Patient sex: F
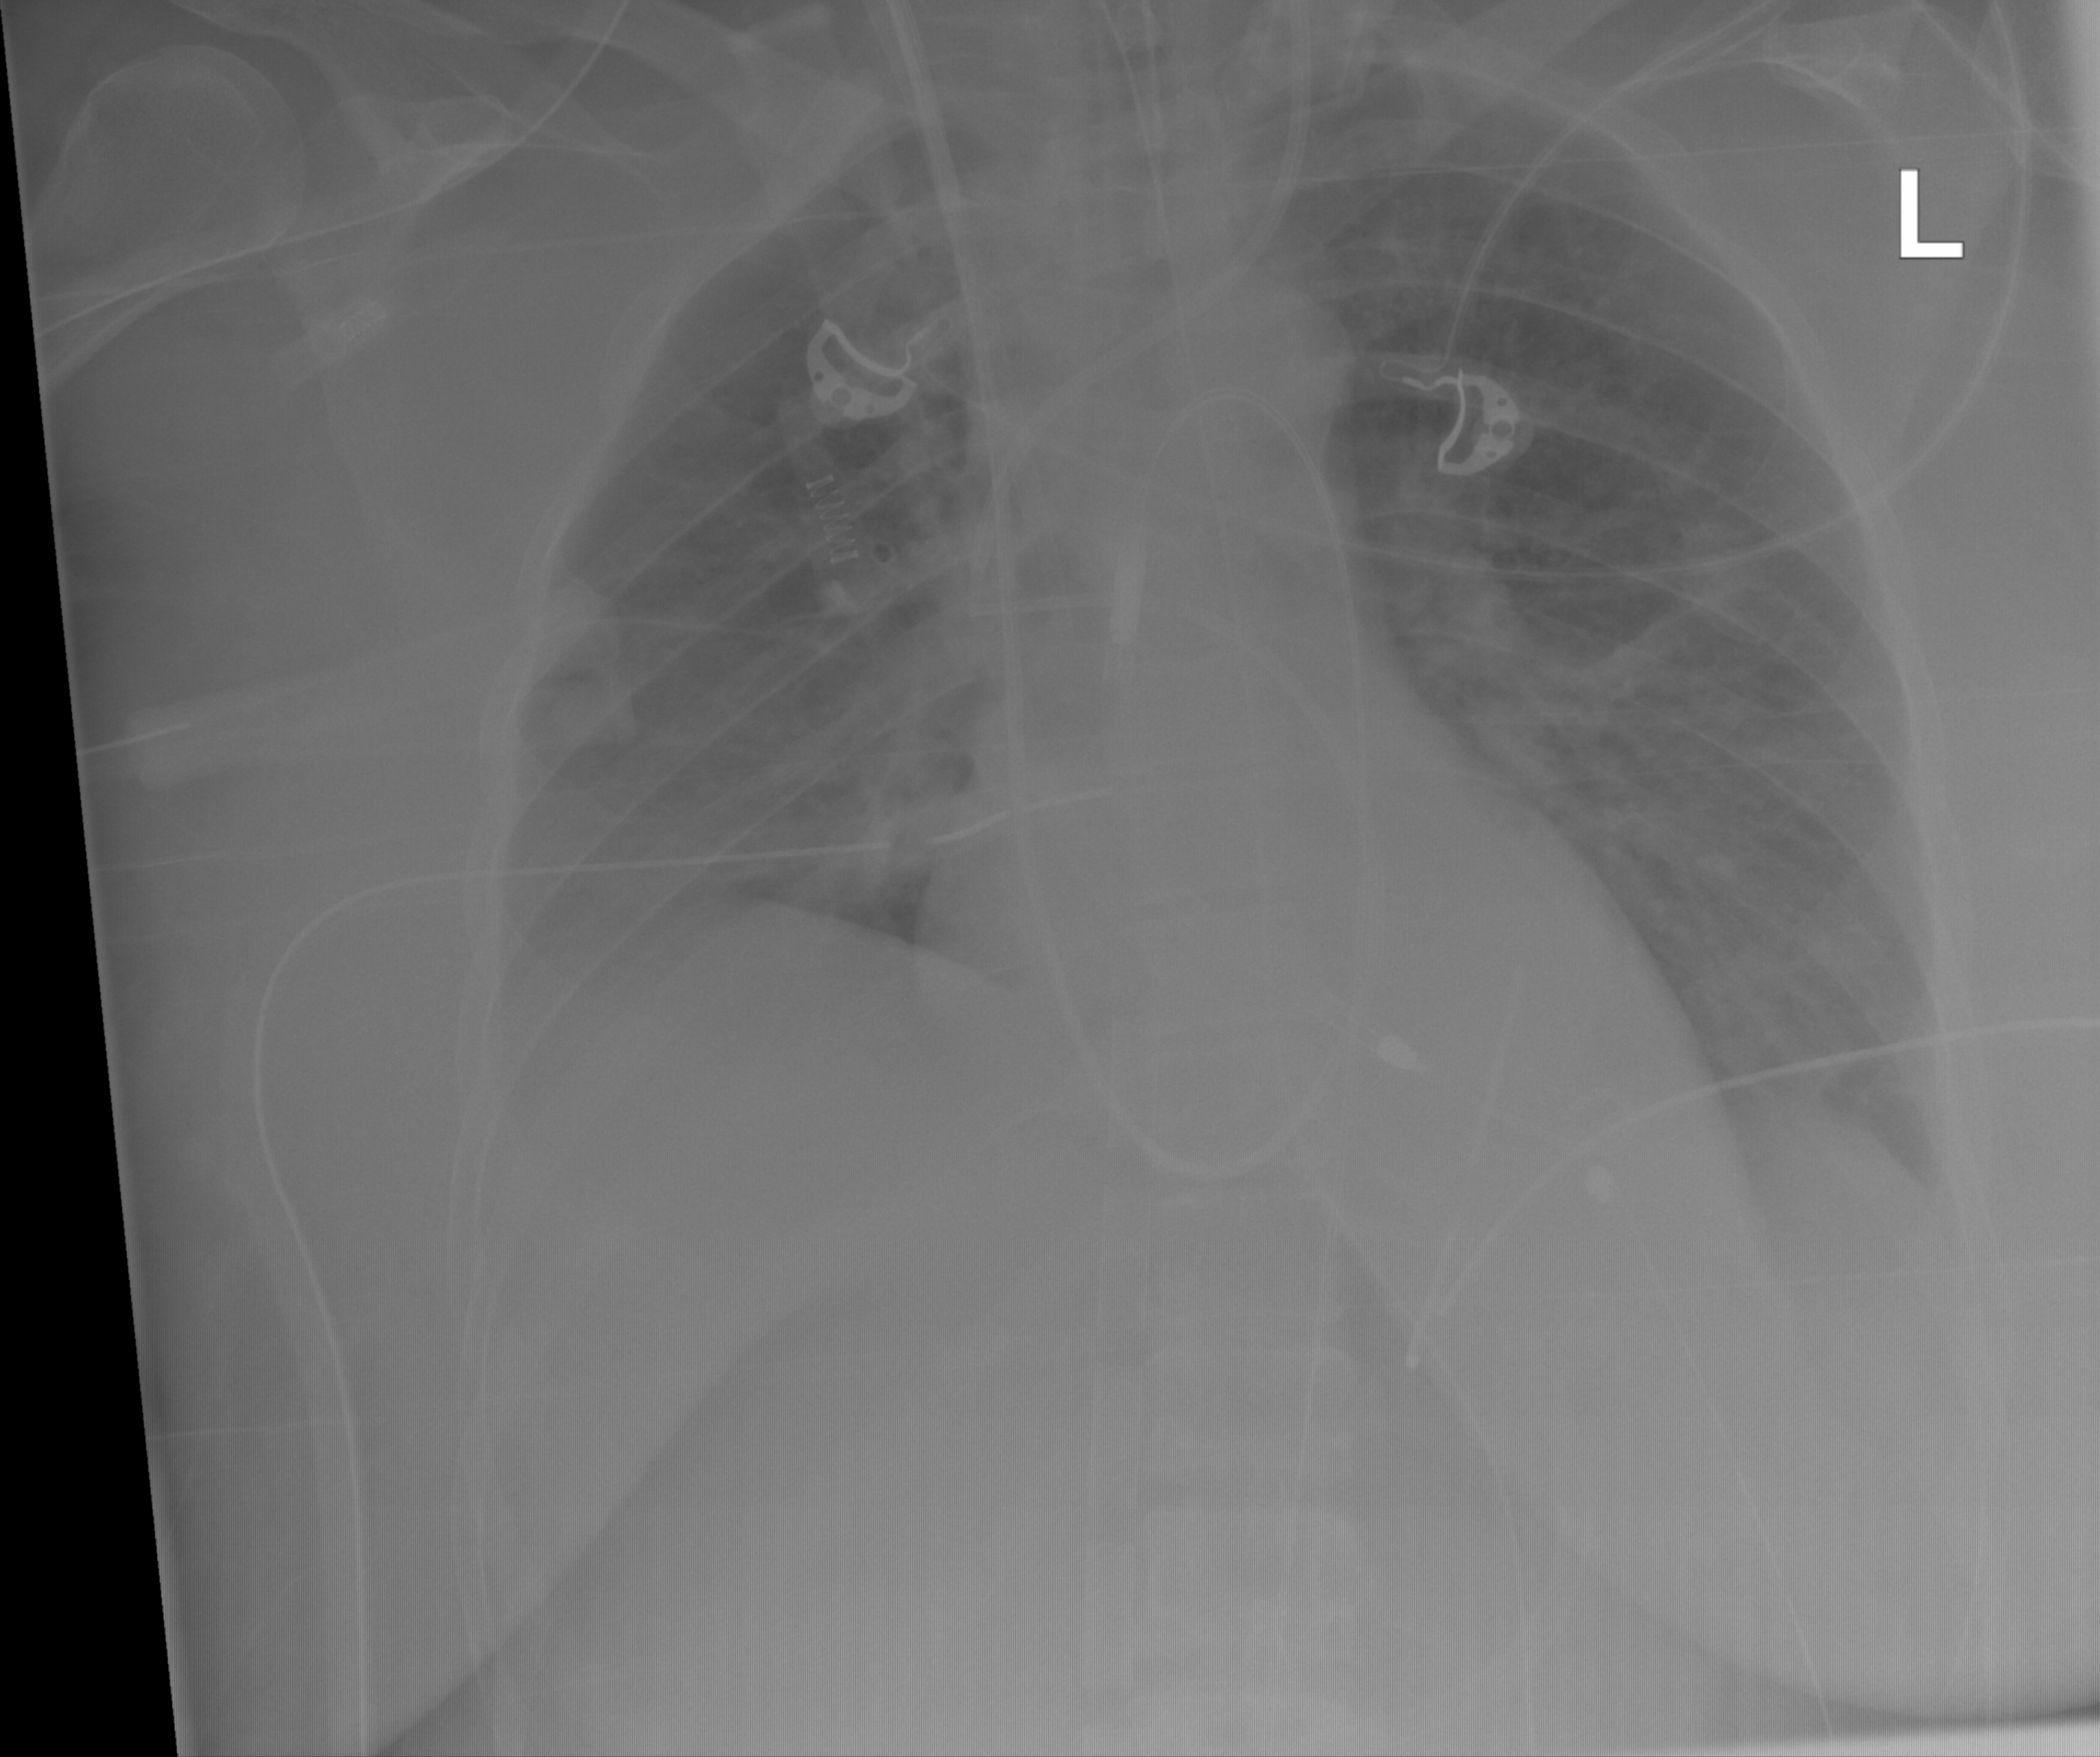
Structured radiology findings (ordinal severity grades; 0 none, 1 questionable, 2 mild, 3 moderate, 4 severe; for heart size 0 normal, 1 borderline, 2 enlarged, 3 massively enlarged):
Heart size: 0
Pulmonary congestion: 1
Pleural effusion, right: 2
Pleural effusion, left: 0
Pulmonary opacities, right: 0
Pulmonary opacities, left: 0
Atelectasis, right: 2
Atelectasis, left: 2